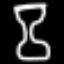
Label: hourglass